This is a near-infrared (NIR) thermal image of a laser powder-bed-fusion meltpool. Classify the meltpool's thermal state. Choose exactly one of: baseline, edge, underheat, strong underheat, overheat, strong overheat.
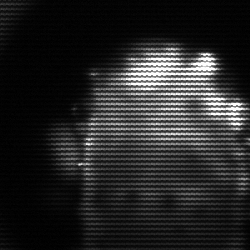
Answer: baseline